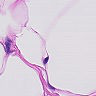
Metastatic tissue present: no